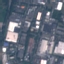
Land use / land cover class: Industrial